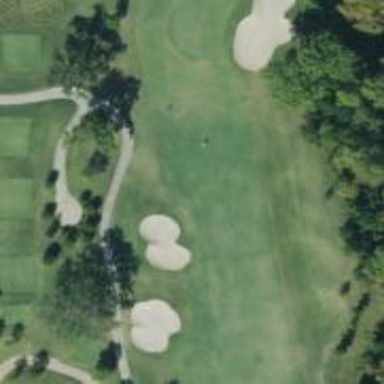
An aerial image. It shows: View of golf hole.